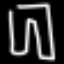
Label: pants